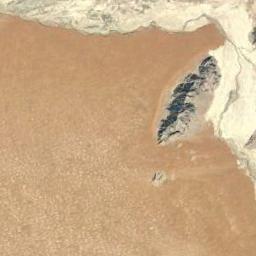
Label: desert